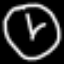
Label: clock